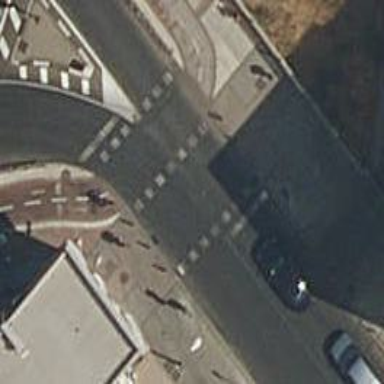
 there are traffic signals and zebra crossing."